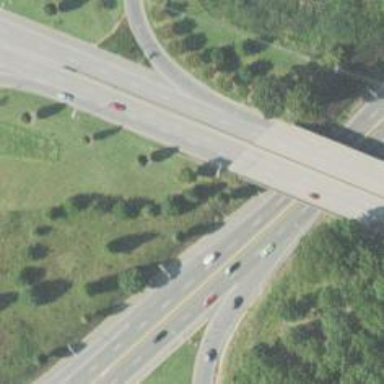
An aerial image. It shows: Trunk highway.